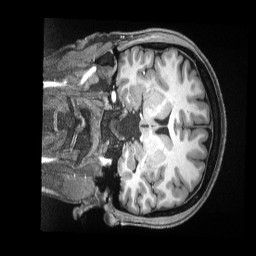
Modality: T1w
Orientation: coronal
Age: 29
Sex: female
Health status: ill
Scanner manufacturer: siemens
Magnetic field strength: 3 T
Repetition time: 2.5 s
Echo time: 0.00181 s